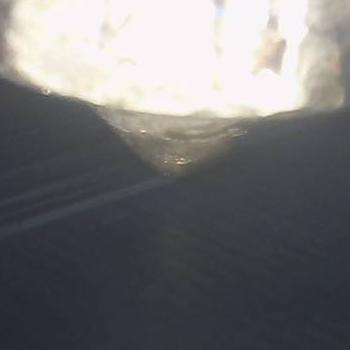
Flow rate: 224%